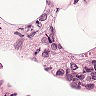
Metastatic tissue present: yes